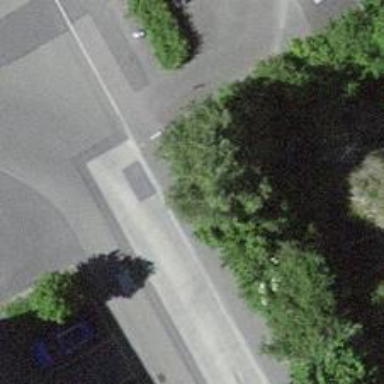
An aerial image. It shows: Bus stop with platform for public transport.